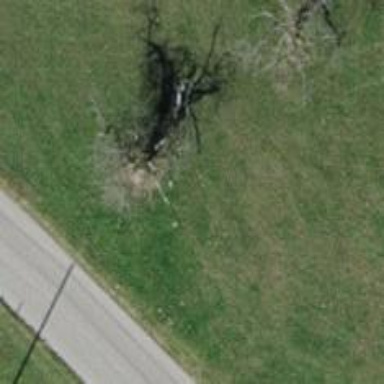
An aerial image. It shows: Beautiful tree in nature.